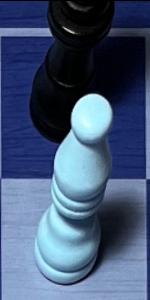
Label: Bishop_White